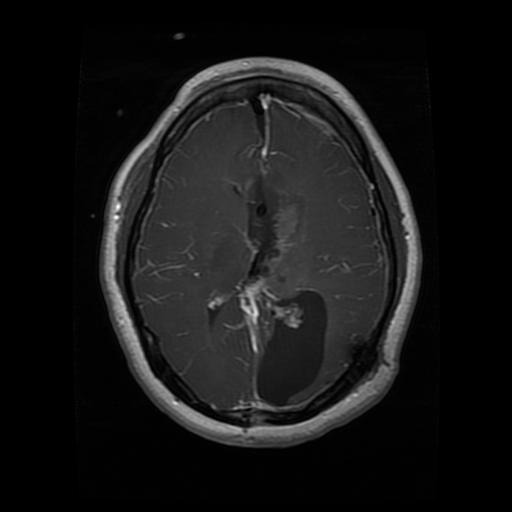
Label: glioma